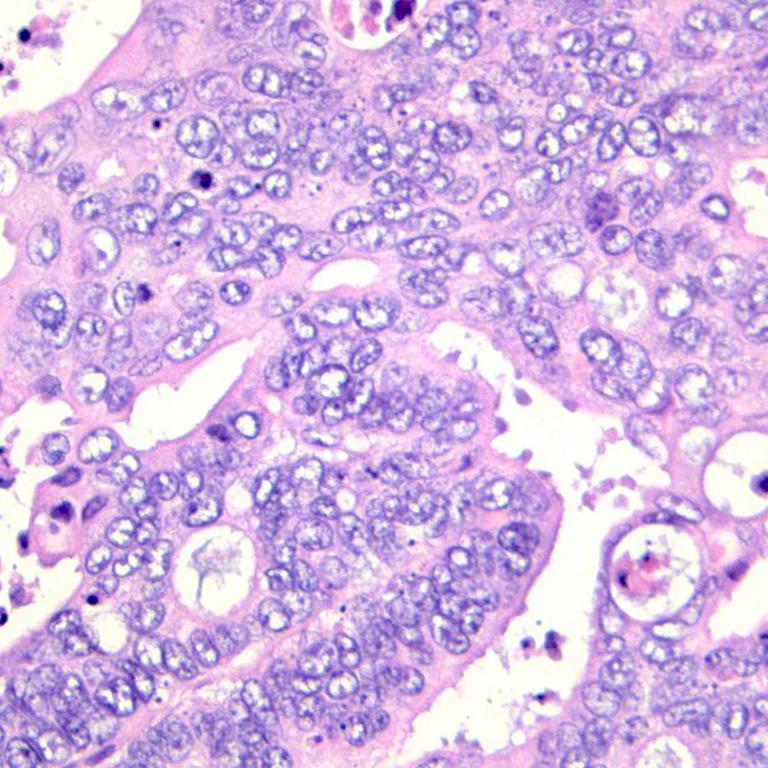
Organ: colon
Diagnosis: adenocarcinomas